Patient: sex M, age 76
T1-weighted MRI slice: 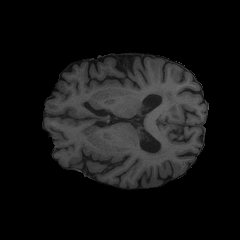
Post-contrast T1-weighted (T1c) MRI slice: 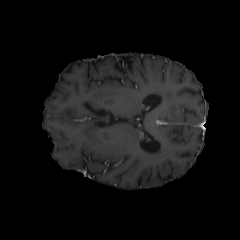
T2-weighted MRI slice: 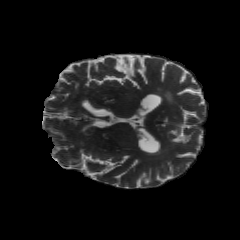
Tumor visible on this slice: no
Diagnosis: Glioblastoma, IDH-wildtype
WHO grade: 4